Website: walmart
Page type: billing-address
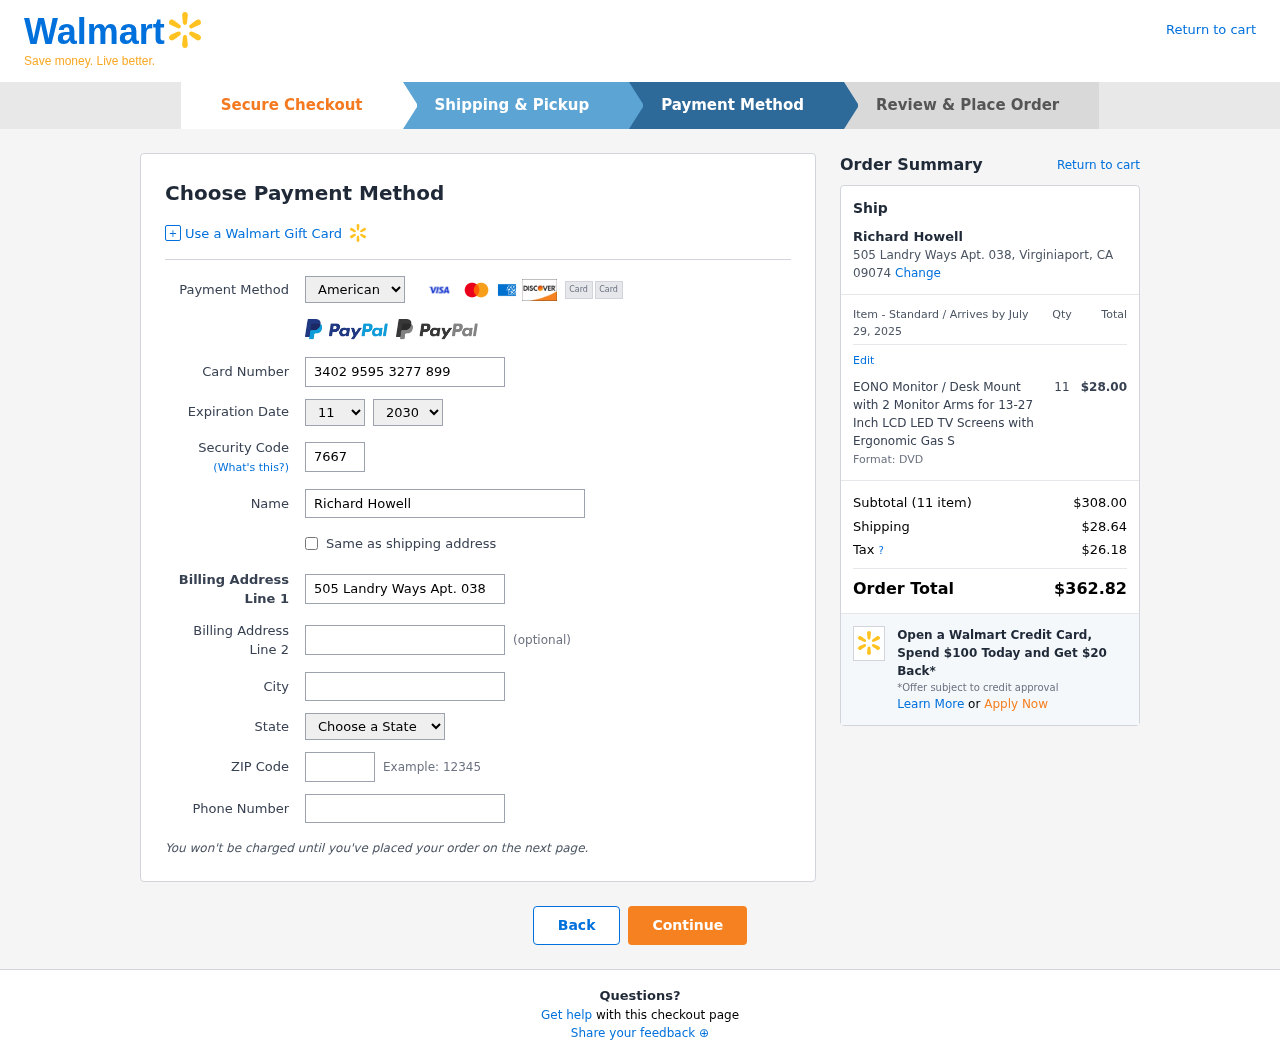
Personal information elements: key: PII_CARD_CVV
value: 7667
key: PII_CARD_EXPIRY_MONTH
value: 11
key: PII_CARD_EXPIRY_YEAR
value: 30
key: PII_CARD_NUMBER
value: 3402 9595 3277 899
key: PII_CARD_TYPE
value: American Express
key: PII_CITY
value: Virginiaport
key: PII_CITY_STATE_ZIP
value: Virginiaport, CA 09074
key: PII_FULLNAME
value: Richard Howell
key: PII_PHONE
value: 8806936488
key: PII_POSTCODE
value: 09074
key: PII_STATE
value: California
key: PII_STREET
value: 505 Landry Ways Apt. 038
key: PII_FULLNAME2
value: Richard Howell
Product elements: key: PRODUCT1_NAME
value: EONO Monitor / Desk Mount with 2 Monitor Arms for 13-27 Inch LCD LED TV Screens with Ergonomic Gas S
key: PRODUCT1_PRICE
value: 28
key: PRODUCT1_QUANTITY
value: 11
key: PRODUCT1_DESC
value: Format: DVD
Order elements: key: ORDER_DELIVERY_DATE
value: July 29, 2025
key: ORDER_NUM_ITEMS
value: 11
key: ORDER_SUBTOTAL
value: $308.00
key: ORDER_SHIPPING_COST
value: $28.64
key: ORDER_TAX
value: $26.18
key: ORDER_TOTAL
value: $362.82